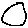
Label: circle